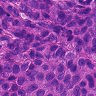
Metastatic tissue present: yes